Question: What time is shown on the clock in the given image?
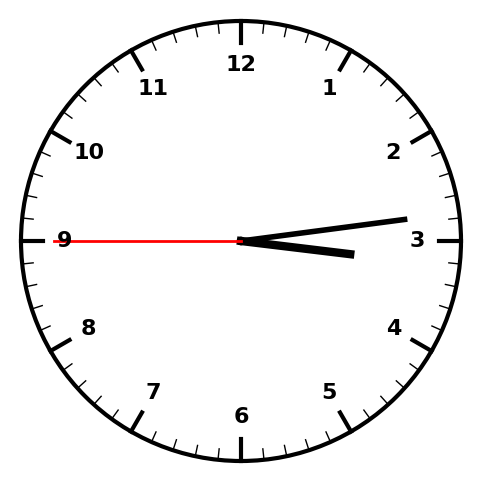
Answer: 03:13:45